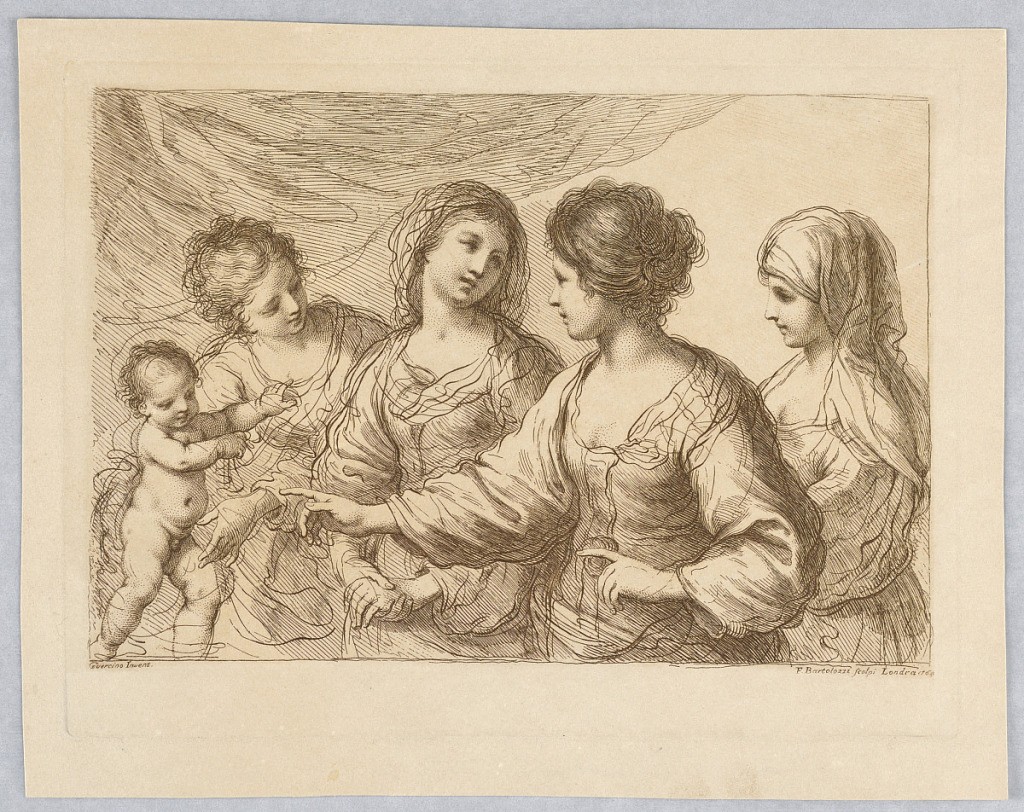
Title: Four Women With a Boy
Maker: Francesco Bartolozzi, Italian, active England, 1727–1815
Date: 1764
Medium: Engraving in brown ink on beige paper
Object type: Print
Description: Four women before a curtain. The Child standing at the left, one woman (far left) supporting him, another, pointing to him with both hands. Below, the artist' names and place and date.